Question: Referring to below screenshot, 'ListView' consists of 3 'TextView'.
Depending on the value of 3rd 'TextView', Respective color is assigned to the text of 3rd 'TextView'.
i.e. 1.) Green if value>0
2.)Red if value<0
3.) White if value=0 (default)
Following code snippet is used inside an Adapter.
'''
if (Float.parseFloat(map.get(RecentChg_COLUMN)) > 0) {
holder.tvRecentChg.setTextColor(Color.GREEN);
}
else if (Float.parseFloat(map.get(RecentChg_COLUMN)) < 0) {
holder.tvRecentChg.setTextColor(Color.RED);
}
'''
1st screen shows the correct output.
But on orientation change, output comes as shown in 2nd screen.
Lets concentrate on , for which value=0.0
Initially it appears in white, but on orientation change it's color changes to Red.
I have no idea why it might be happening.
Any suggestions welcomed....

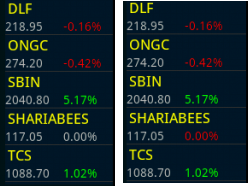
Answer: set the else part also for value = 0
'''
if (Float.parseFloat(map.get(RecentChg_COLUMN)) > 0) {
holder.tvRecentChg.setTextColor(Color.GREEN);
}
else if (Float.parseFloat(map.get(RecentChg_COLUMN)) < 0) {
holder.tvRecentChg.setTextColor(Color.RED);
}
else if (Float.parseFloat(map.get(RecentChg_COLUMN)) == 0) {
holder.tvRecentChg.setTextColor(Color.WHITE);
}
'''
and in the androidmanifest.xml file in you tag set this
'''
<activity android:name=".HomeActivity" android:label="@string/app_name" android:configChanges="orientation">
'''